Interaction volume radius: 10 \u00c5
Interaction volume height: 25 \u00c5
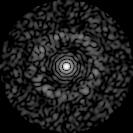
Disorder parameter: 0.856